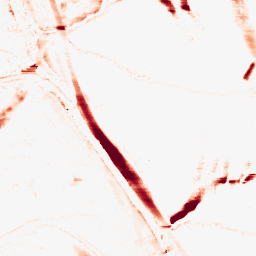
Category: morphological
Decomposition family: morphological_rect
Decomposition parameters: operation: opening
width: 20
height: 5
Upsampling method: sinc_blackman
Upsampling parameters: scale: 2
kernel_size: 16
Upsampling scale: 2